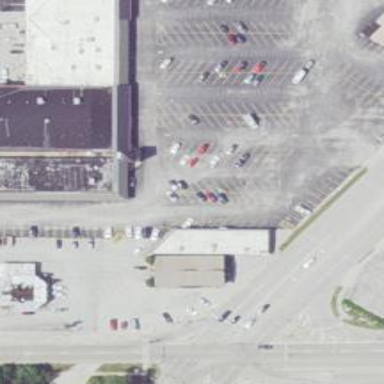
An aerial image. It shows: Parking area.